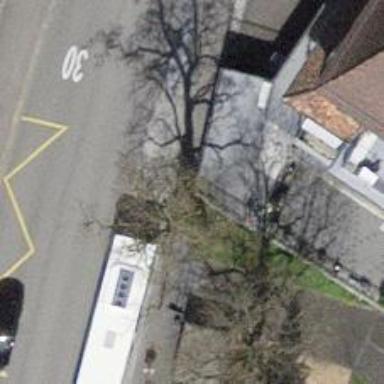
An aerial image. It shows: Bus stop with shelter. It is platform for public transport.